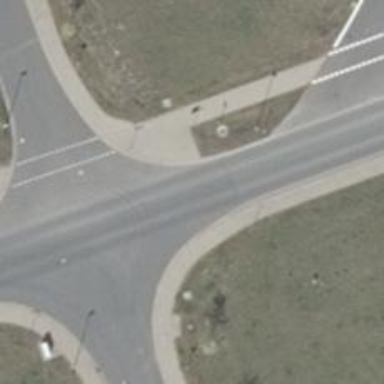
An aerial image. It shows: Uncontrolled crossing on footway.